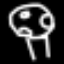
Label: mushroom